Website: crate-barrel
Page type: customer-info-address
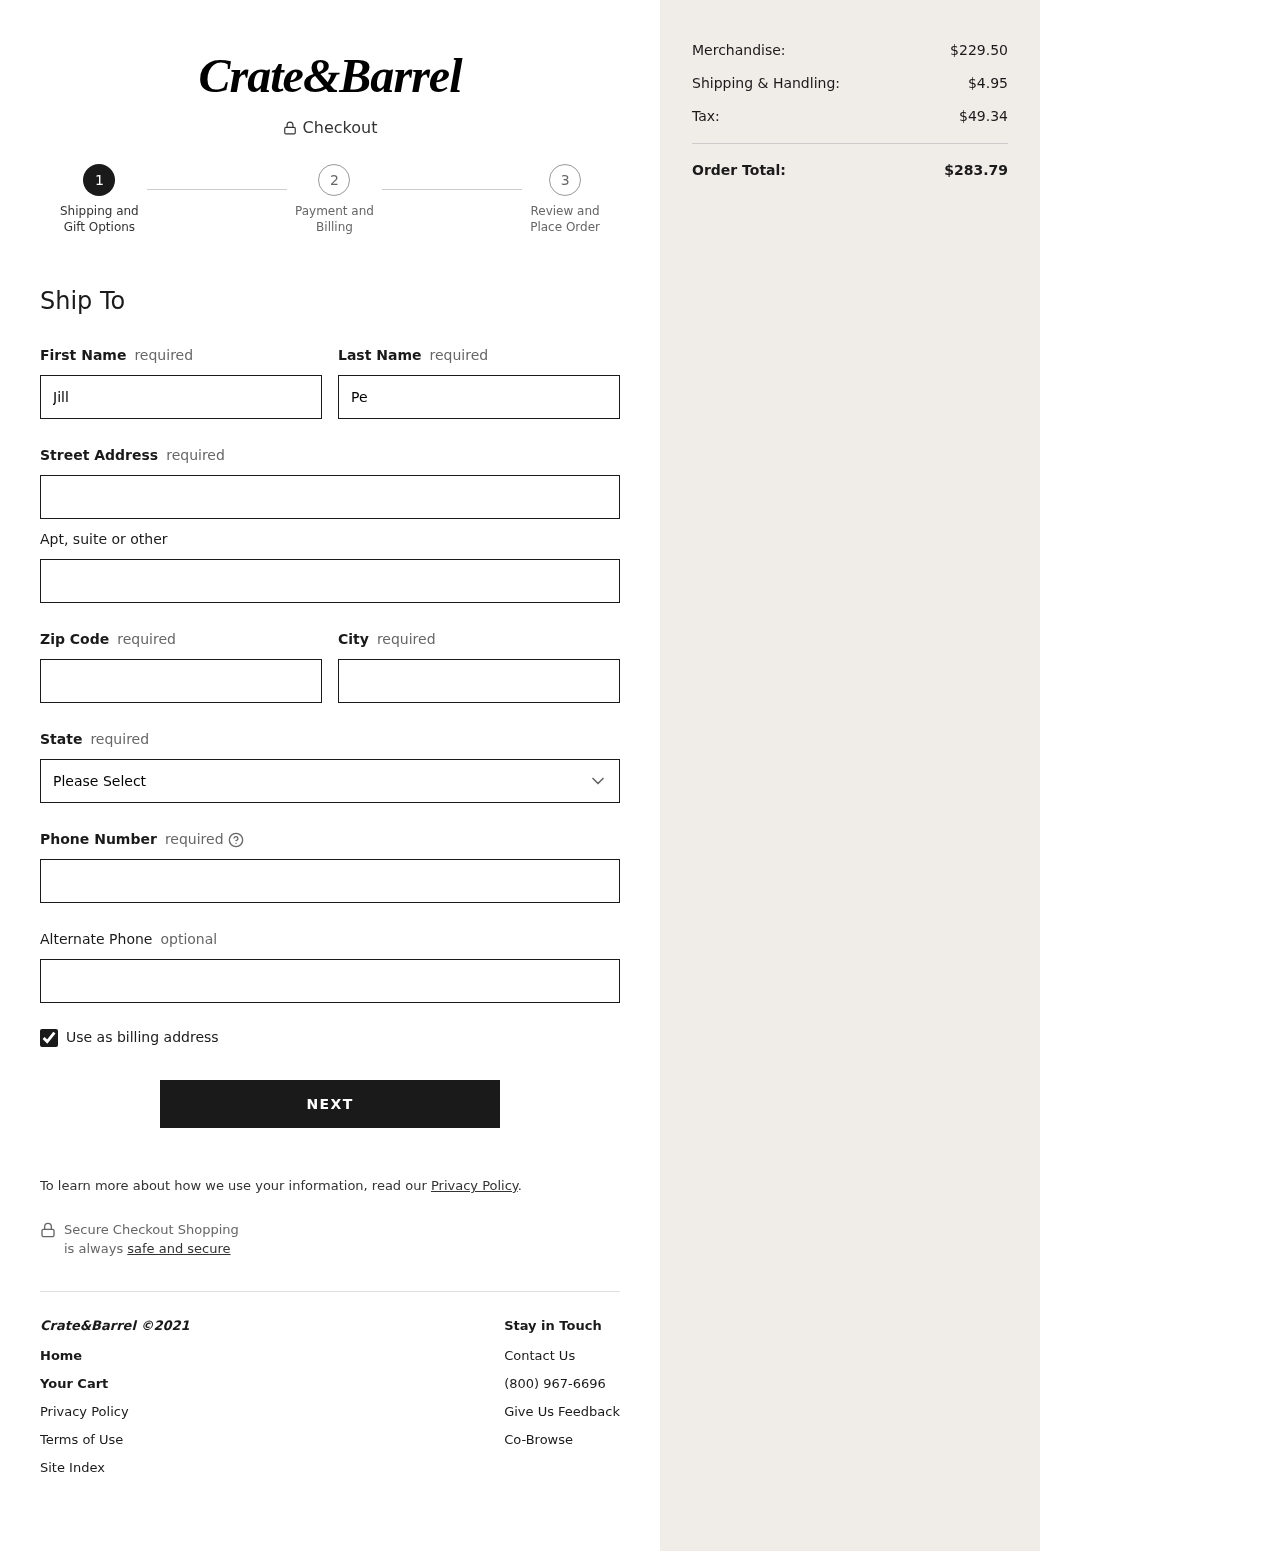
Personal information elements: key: PII_STATE
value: New York
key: PII_FIRSTNAME
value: Jill
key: PII_LASTNAME
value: Peck
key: PII_STREET
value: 29137 Erin Walk Suite 619
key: PII_STREET2
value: Suite 298
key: PII_POSTCODE
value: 53478
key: PII_CITY
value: East Stephenland
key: PII_PHONE
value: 9182032273
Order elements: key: ORDER_SUBTOTAL
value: $229.50
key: ORDER_SHIPPING_COST
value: $4.95
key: ORDER_TAX
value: $49.34
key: ORDER_TOTAL
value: $283.79